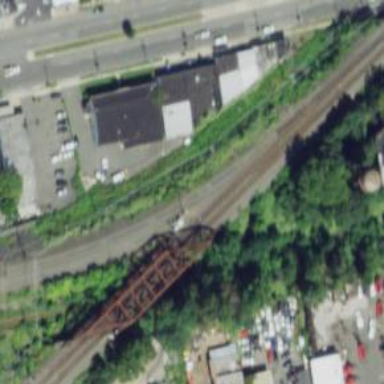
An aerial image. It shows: Railway bridge.